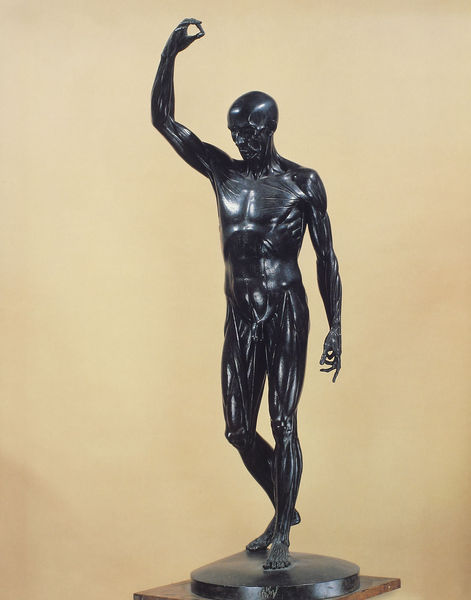
Titel: Écorché eines stehenden Mannes
Künstler: Jean-Antoine Houdon
Institution: Paris, École Nationale Supérieure des Beaux-Arts
Schlagwörter: akt, fuß, hand, kopf, körper, mann, nackt, schatten, bewegung, braun, brust, finger, geste, marmor, nase, orange, schwarz, blick, anatomie, arm, mensch, schädel, sockel, stein, schlank, figur, pose, stehend, front, frontal, rund, skulptur, statue, bein, studie, muskeln, glatze, metall, bauch, bronze, kontrapost, plastik, platte, knie, steht, plastisch, medizin, skelett, männlich, ausgestreckt, muskel, erhoben, aufklärung, fotographie, miniatur, holzplatte, muskulatur, sehne, guß, sehnen, bildung, statute, freistehend, definiert, 18. jahrhundert, ecorché